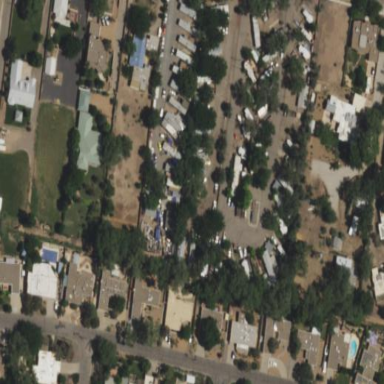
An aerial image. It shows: Residential area known as trailer park.